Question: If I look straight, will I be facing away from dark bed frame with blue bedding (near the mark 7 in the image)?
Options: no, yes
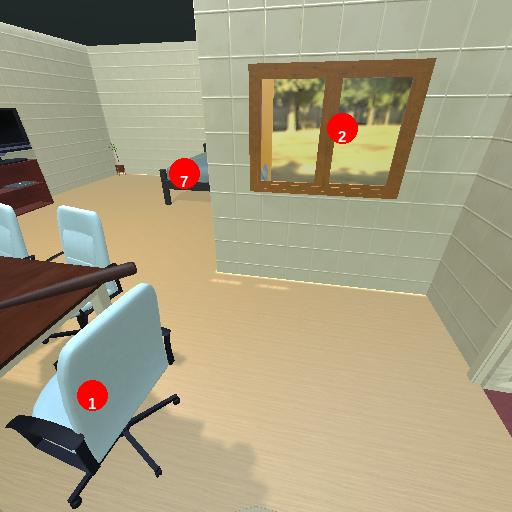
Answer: no